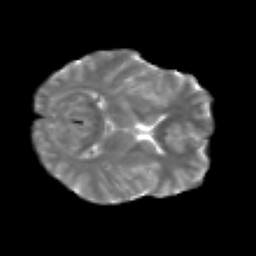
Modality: T2w
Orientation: axial
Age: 21
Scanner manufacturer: siemens
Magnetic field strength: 3 T
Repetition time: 2.2 s
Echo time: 0.084 s